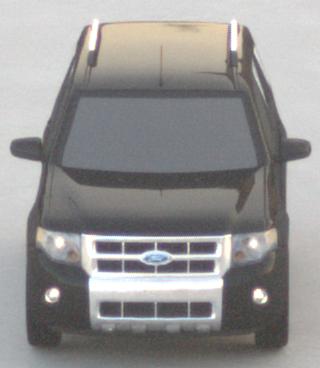
Make: Ford
Model: Escape Hybrid
Detailed model: -
Model produced from: 2004
Model produced until: 2012
Doors: 5
Color: black
Road condition: dry road
Daytime: sunrise or sunset
Contrast: low contrast